Interaction volume radius: 5 \u00c5
Interaction volume height: 15 \u00c5
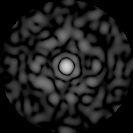
Disorder parameter: 0.8116